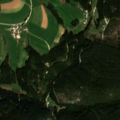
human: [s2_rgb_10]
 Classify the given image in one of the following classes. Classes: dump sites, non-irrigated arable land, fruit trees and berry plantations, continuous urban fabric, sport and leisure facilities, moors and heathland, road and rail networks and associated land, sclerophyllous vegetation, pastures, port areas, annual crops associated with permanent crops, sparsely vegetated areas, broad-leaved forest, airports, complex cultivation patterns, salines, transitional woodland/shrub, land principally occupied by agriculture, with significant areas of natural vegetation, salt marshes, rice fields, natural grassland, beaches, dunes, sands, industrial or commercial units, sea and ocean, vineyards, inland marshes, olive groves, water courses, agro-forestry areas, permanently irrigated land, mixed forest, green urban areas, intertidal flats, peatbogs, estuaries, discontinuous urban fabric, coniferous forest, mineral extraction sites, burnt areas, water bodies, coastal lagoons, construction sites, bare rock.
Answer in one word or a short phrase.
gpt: complex cultivation patterns, coniferous forest